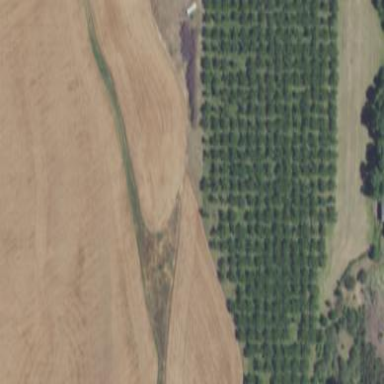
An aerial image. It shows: Orchard.